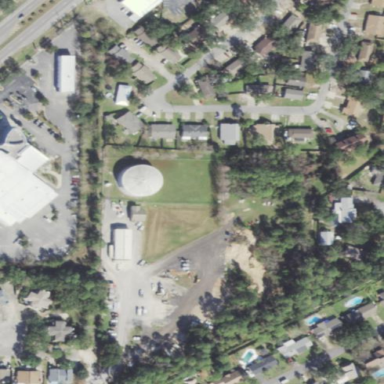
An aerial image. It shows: Water works facility.